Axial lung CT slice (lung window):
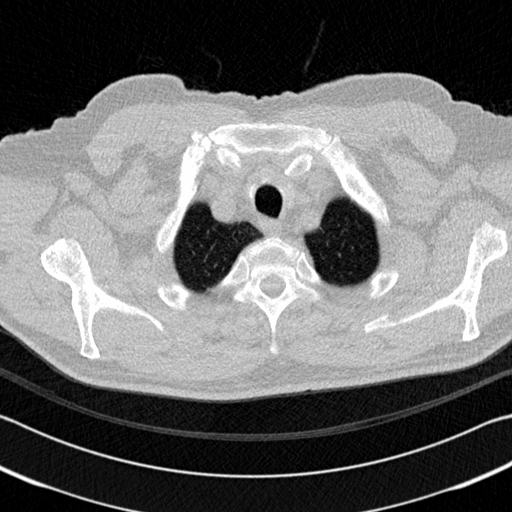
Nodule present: no